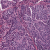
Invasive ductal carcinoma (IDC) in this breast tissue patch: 1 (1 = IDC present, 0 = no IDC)